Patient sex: F
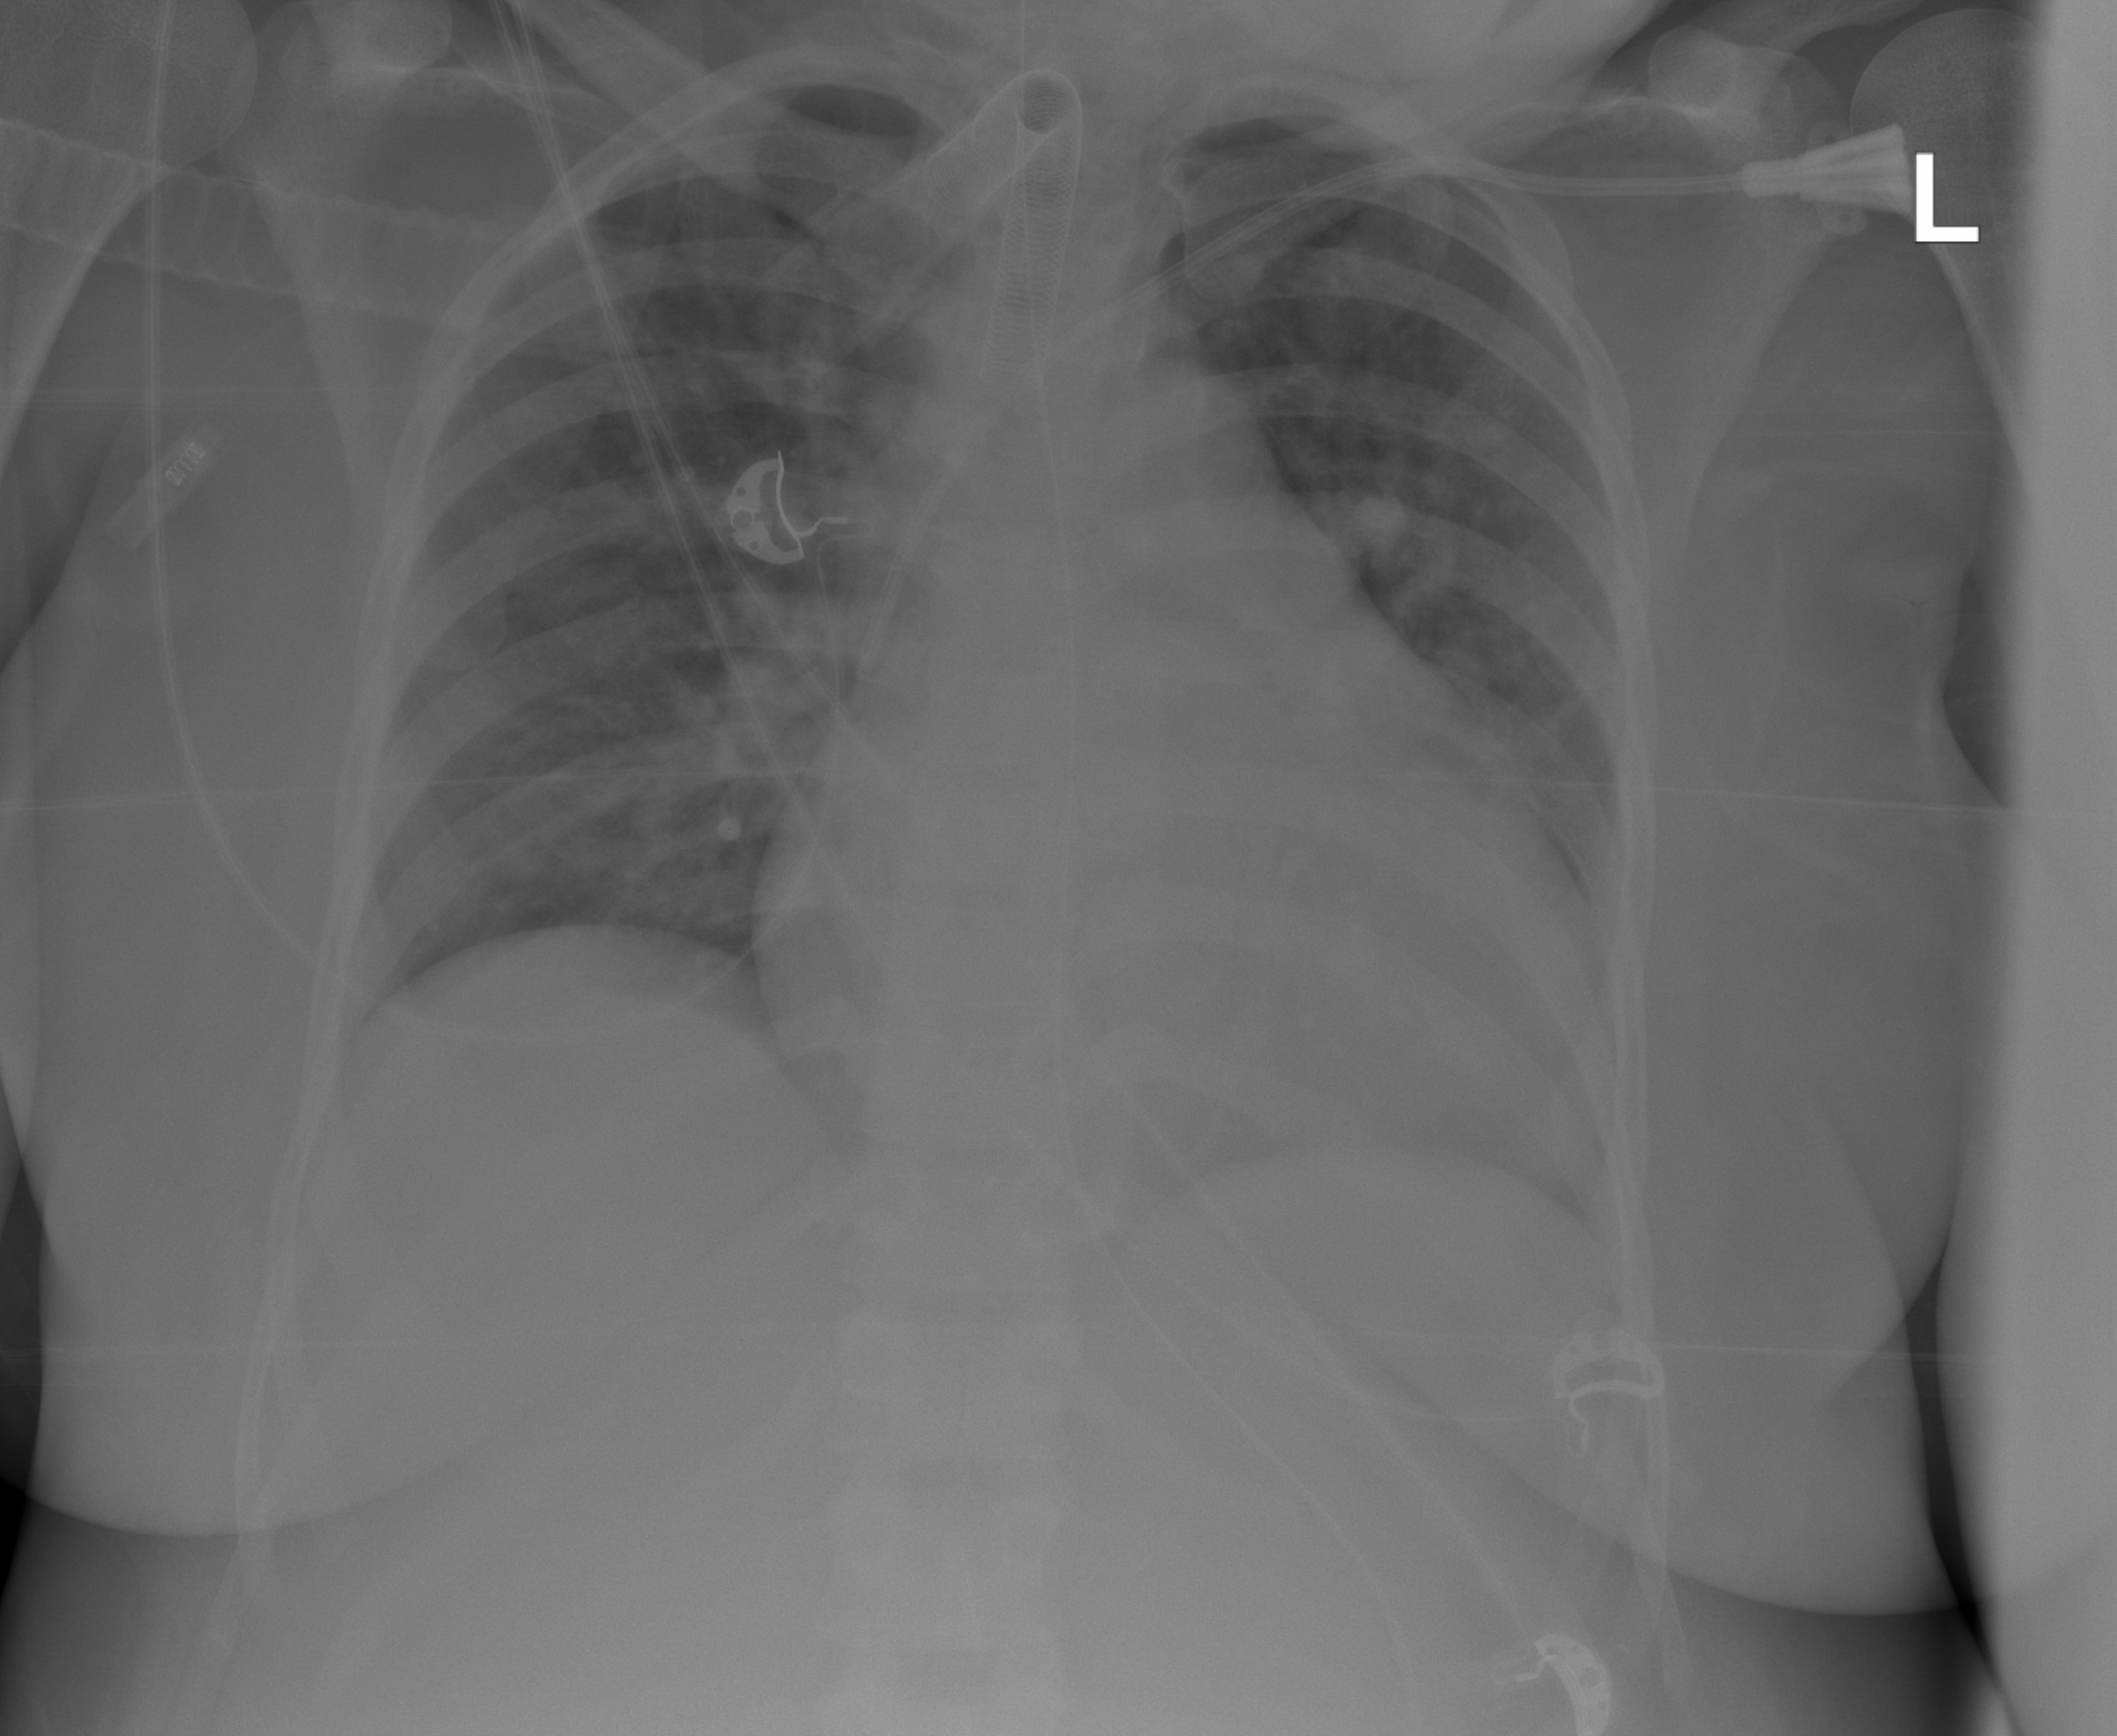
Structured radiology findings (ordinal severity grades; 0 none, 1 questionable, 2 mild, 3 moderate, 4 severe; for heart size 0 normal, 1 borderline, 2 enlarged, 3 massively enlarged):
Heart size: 2
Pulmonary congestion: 2
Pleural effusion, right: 0
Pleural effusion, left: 0
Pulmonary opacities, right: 0
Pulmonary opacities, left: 0
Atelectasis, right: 0
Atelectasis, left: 0